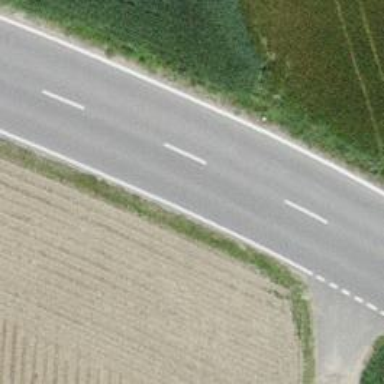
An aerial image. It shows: Asphalt road classified as tertiary.